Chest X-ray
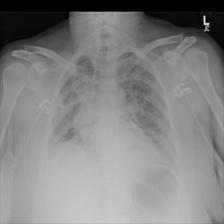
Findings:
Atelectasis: negative
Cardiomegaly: negative
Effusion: negative
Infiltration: negative
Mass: negative
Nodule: negative
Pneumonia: negative
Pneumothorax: negative
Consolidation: negative
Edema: negative
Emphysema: negative
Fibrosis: negative
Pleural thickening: negative
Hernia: negative